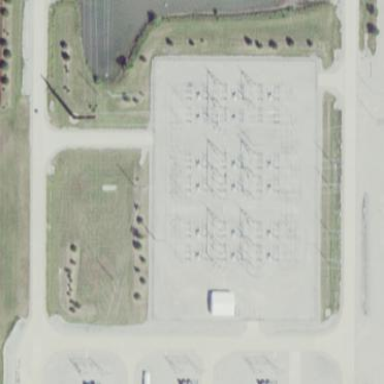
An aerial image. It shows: Outdoor substation at the transmission level.